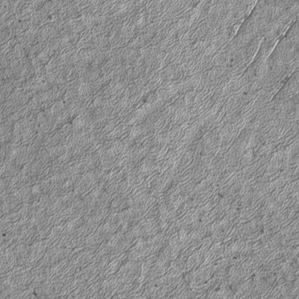
Label: frost